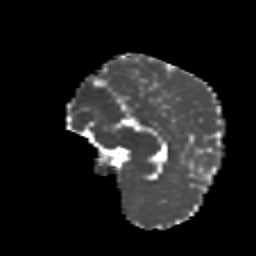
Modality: MD
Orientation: sagittal
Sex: male
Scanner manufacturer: siemens
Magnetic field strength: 3 T
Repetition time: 5 s
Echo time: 0.071 s